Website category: sports
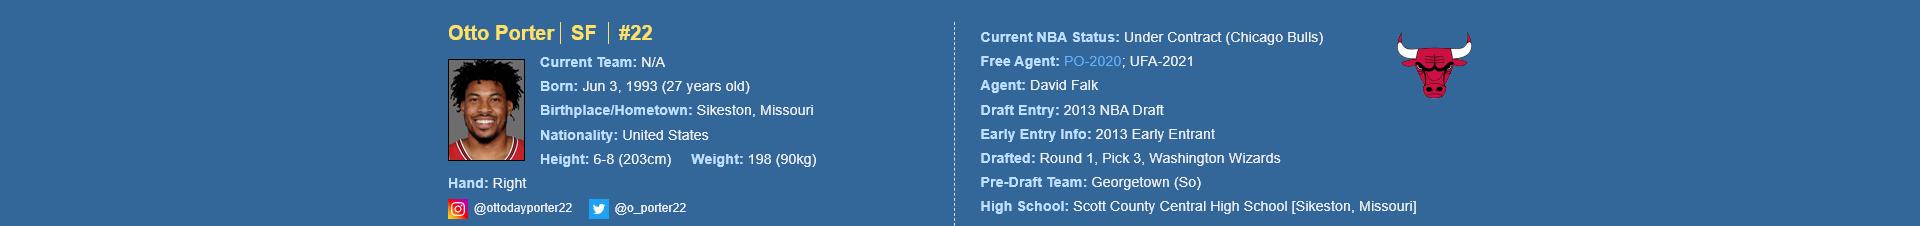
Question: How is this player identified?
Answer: Otto Porter

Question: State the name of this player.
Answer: Otto Porter

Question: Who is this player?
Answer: Otto Porter

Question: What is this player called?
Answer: Otto Porter

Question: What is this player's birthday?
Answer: Jun 3, 1993

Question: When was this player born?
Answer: Jun 3, 1993

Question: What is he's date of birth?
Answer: Jun 3, 1993

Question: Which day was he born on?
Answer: Jun 3, 1993

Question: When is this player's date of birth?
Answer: Jun 3, 1993

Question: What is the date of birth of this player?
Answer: Jun 3, 1993

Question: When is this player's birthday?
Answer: Jun 3, 1993

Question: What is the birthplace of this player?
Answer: Sikeston, Missouri

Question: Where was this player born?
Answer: Sikeston, Missouri

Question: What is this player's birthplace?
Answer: Sikeston, Missouri

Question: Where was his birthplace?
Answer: Sikeston, Missouri

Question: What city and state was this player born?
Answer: Sikeston, Missouri

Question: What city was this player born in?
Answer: Sikeston, Missouri

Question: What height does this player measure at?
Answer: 6-8 (203cm)

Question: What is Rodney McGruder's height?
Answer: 6-8 (203cm)

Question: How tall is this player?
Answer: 6-8 (203cm)

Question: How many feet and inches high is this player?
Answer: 6-8 (203cm)

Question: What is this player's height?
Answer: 6-8 (203cm)

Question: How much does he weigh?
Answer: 198 (90kg)

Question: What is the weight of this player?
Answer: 198 (90kg)

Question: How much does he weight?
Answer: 198 (90kg)

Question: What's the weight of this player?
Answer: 198 (90kg)

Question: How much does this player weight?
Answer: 198 (90kg)

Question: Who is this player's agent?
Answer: David Falk

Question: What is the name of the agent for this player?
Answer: David Falk

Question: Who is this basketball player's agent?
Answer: David Falk

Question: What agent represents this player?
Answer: David Falk

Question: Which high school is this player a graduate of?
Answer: Scott County Central High School

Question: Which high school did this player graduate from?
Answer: Scott County Central High School

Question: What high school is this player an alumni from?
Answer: Scott County Central High School

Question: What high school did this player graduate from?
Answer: Scott County Central High School

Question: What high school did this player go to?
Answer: Scott County Central High School

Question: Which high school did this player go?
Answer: Scott County Central High School